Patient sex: M
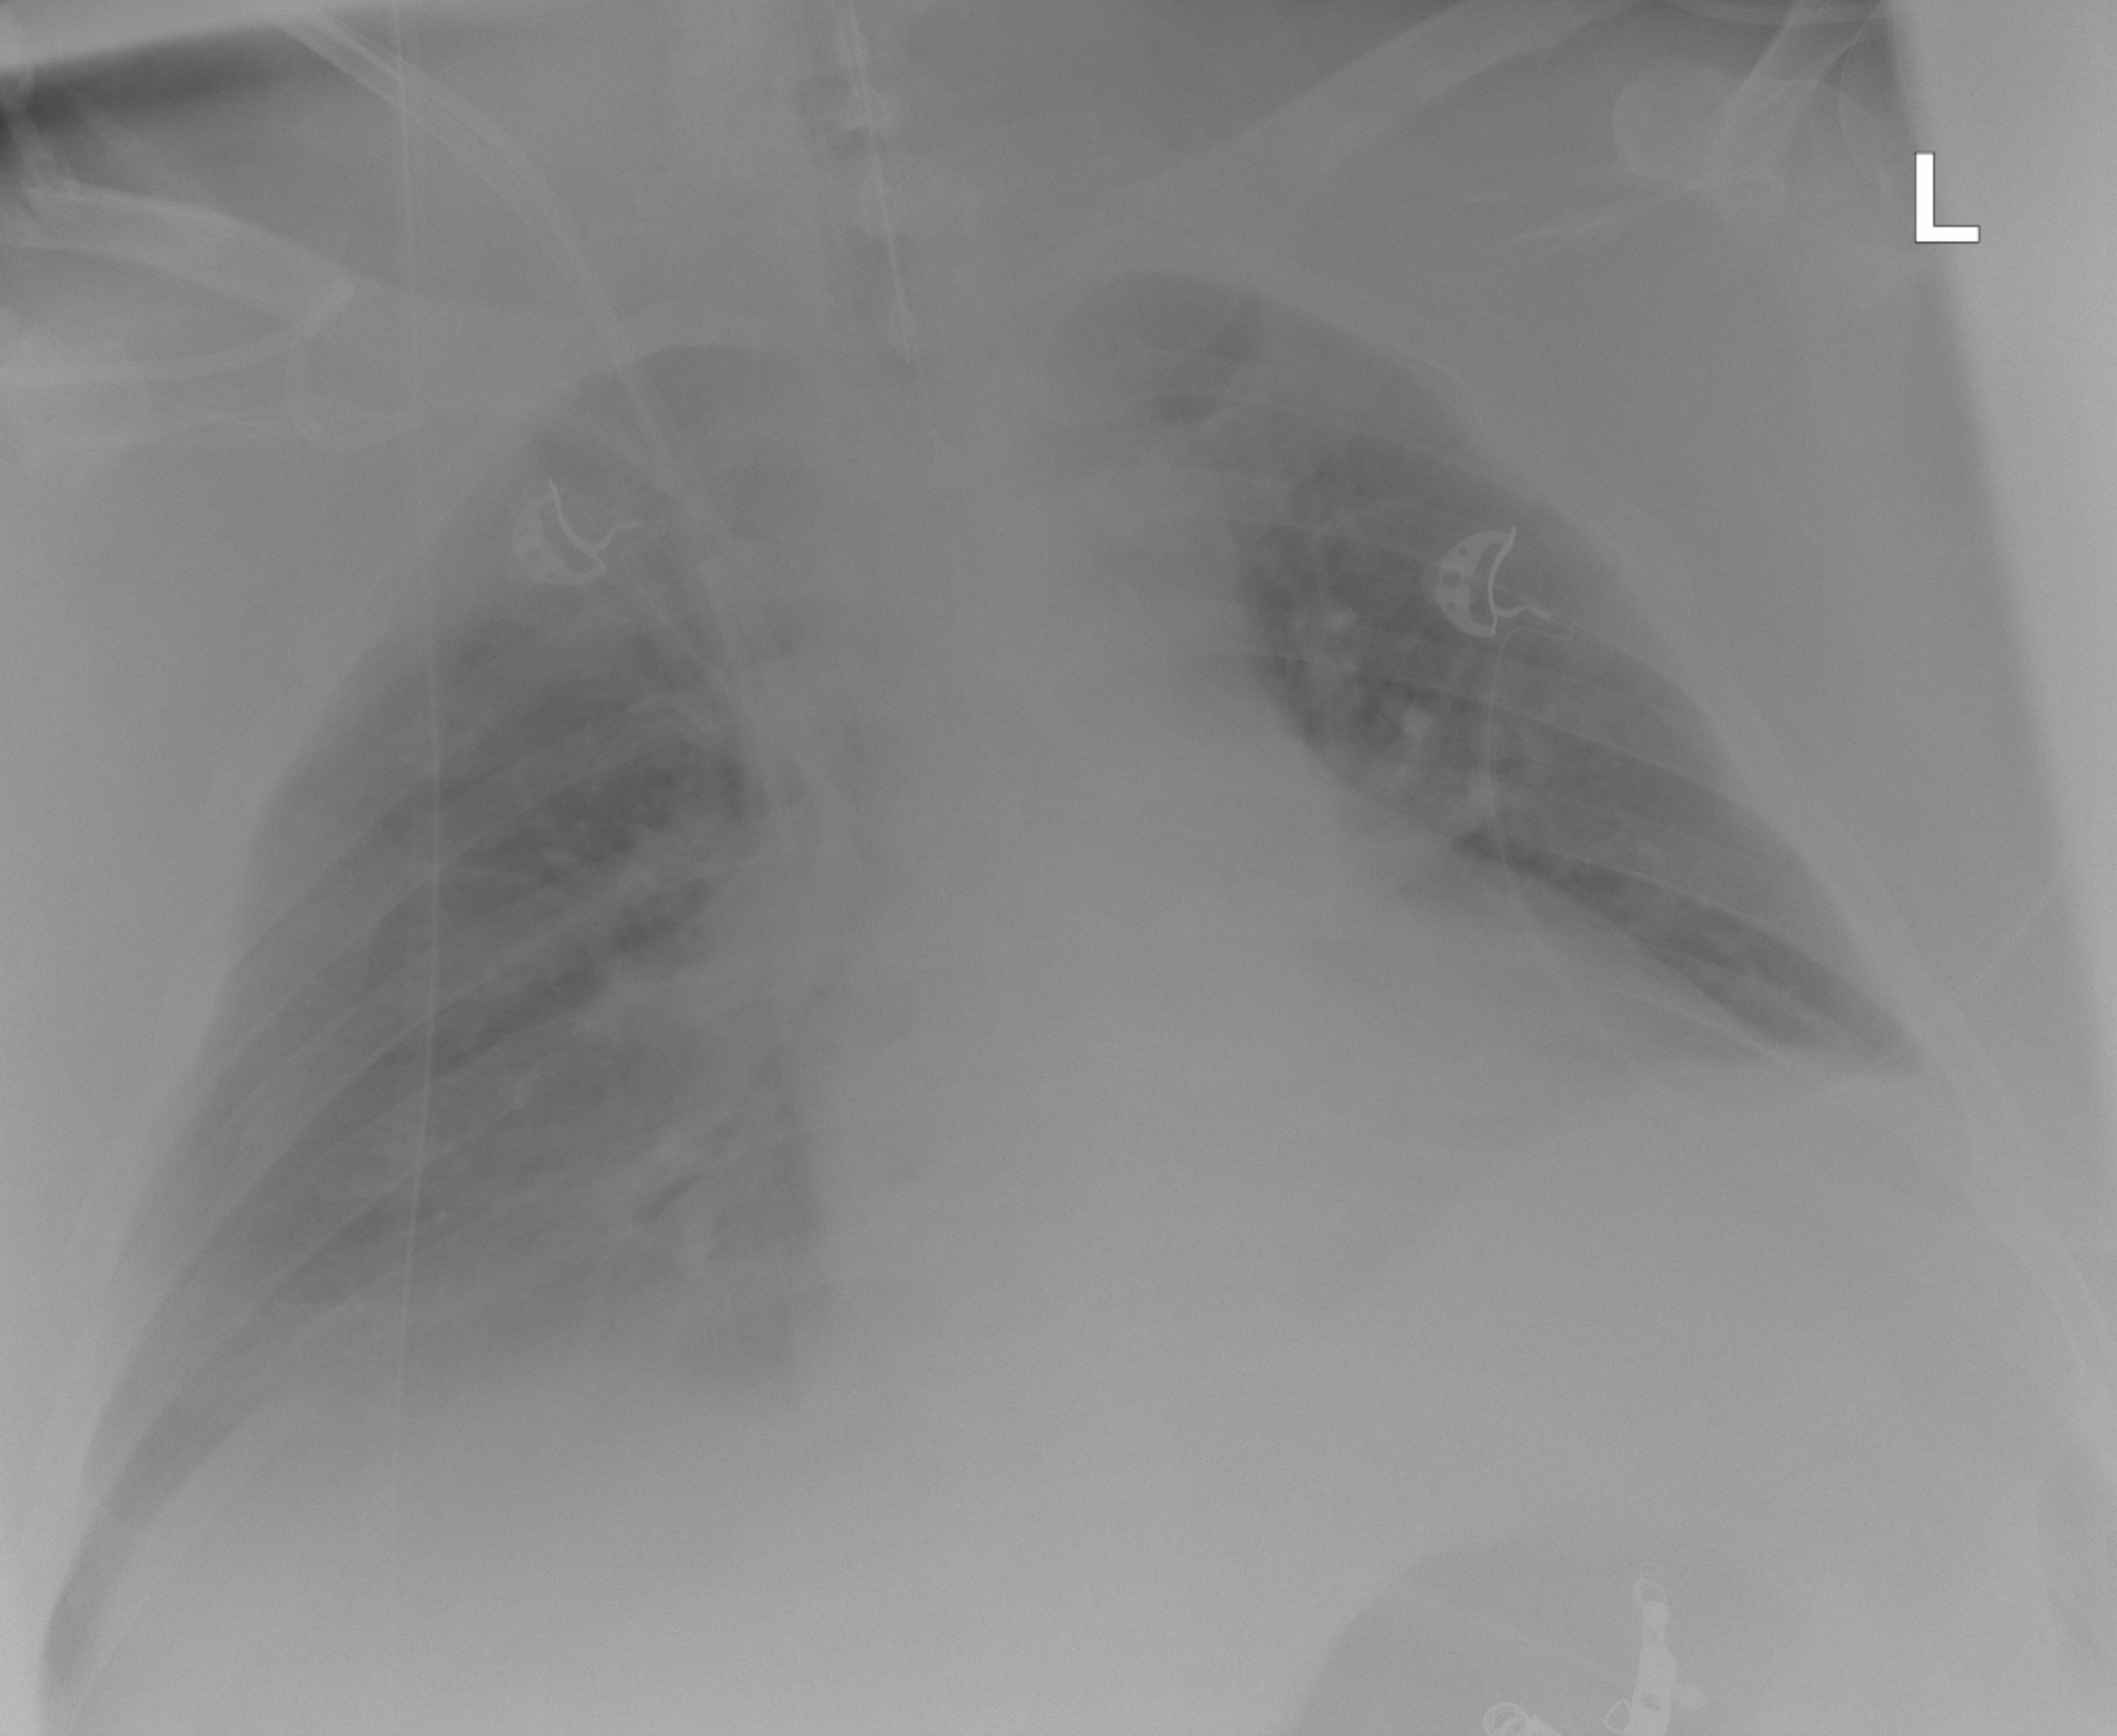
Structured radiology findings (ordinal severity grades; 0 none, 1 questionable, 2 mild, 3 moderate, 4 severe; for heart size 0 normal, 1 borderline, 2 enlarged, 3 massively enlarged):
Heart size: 2
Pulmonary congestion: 2
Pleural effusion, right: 2
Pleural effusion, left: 2
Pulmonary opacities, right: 2
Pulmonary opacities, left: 0
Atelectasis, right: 2
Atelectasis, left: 2